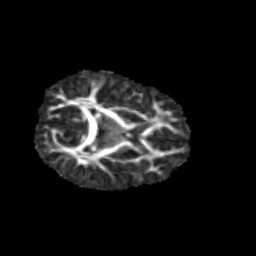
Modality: FA
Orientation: axial
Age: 7
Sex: female
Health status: healthy